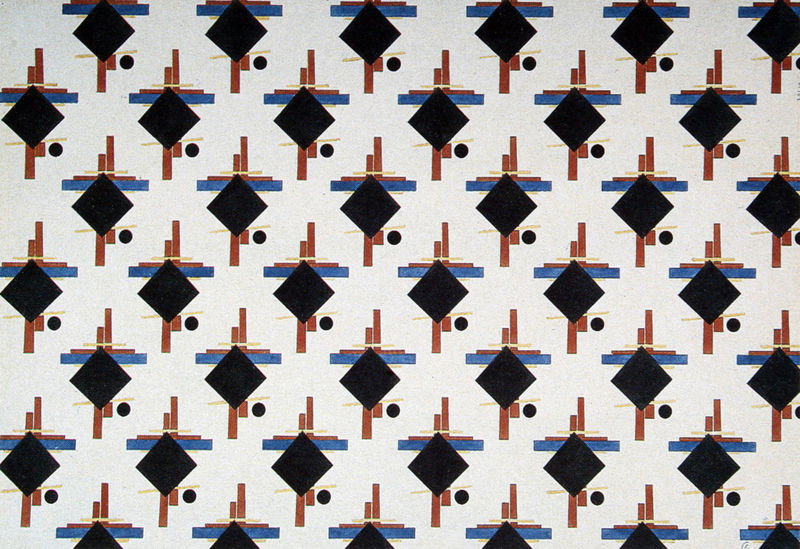
Titel: Entwurf zu angewandter Kunst
Künstler: Ilja Tschaschnik
Standort: St. Petersburg
Institution: Russisches Museum
Schlagwörter: blau, gemälde, weiß, gelb, ausschnitt, braun, schwarz, zeichnung, rot, karo, malerei, muster, ornament, stoff, kreis, papier, moderne, russland, abstrakt, grafik, linien, spalten, tapete, symmetrie, streifen, balken, striche, rechtecke, punkte, karos, futurismus, schwarze, türme, minimalismus, symmetrisch, druck, punkt, kreise, reihe, senkrecht, bauhaus, quadrate, geometrisch, rauten, serie, kreuze, struktur, waagerecht, niederländer, zeilen, textil, geometrie, quadrat, vierecke, raster, konstruktivismus, gleichheit, geometrisches muster, geometisch, waagrecht, escher, afrikanisch, rapport, überlagert, mondrian, teppih, gleichmäßig, weißer hintergrund, variation, rombus, wiederholungen, 3d, schwarze caros, türme von hanoi, rietfield, schwarze quadrate, braune streifen, blaue streifen, gleichmäßigkeit, dasselbe